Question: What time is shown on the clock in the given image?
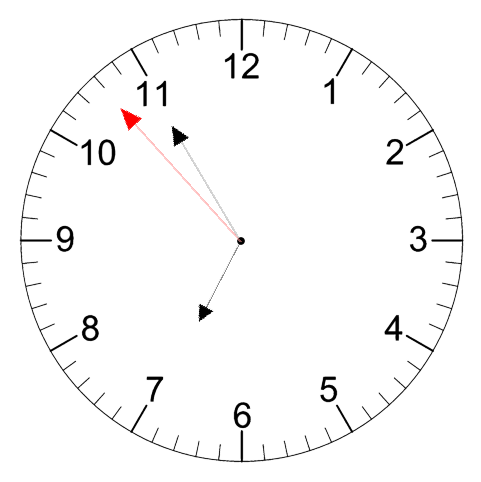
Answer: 06:54:53